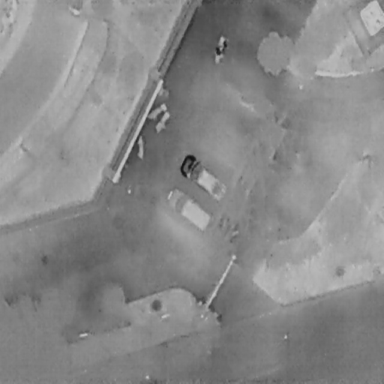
There are six objects shown in the infrared image, including four Bicycles, and two Cars.